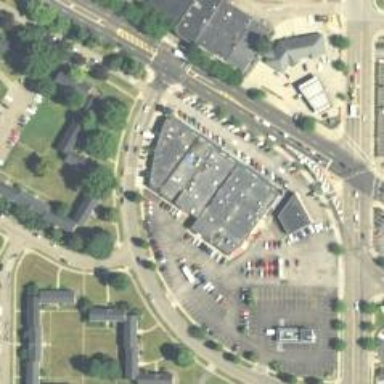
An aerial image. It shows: Retail building.